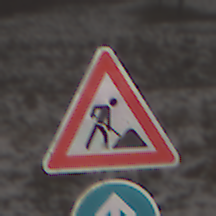
Verkehrszeichen: Arbeitsstelle
Zusatzzeichen unten: VorgeschriebeneFahrtrichtungGeradeaus
Umgebung: Outdoor, Nature
Tageszeit: Midday
Wetter: Overcast
Licht: Natural
Jahreszeit: Winter
Kontrast: LowContrast